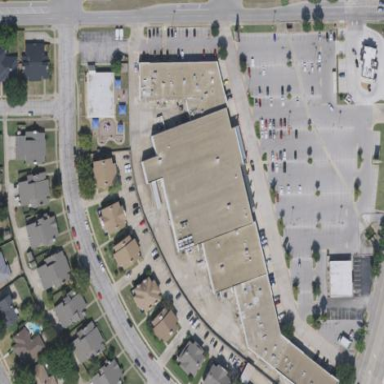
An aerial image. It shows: Retail building.